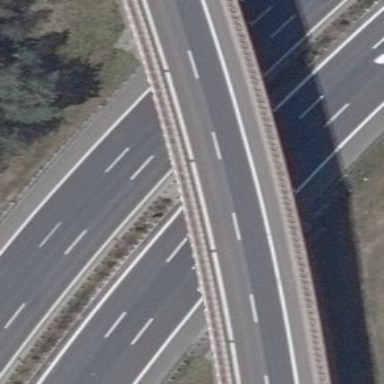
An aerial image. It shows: Motorway area.